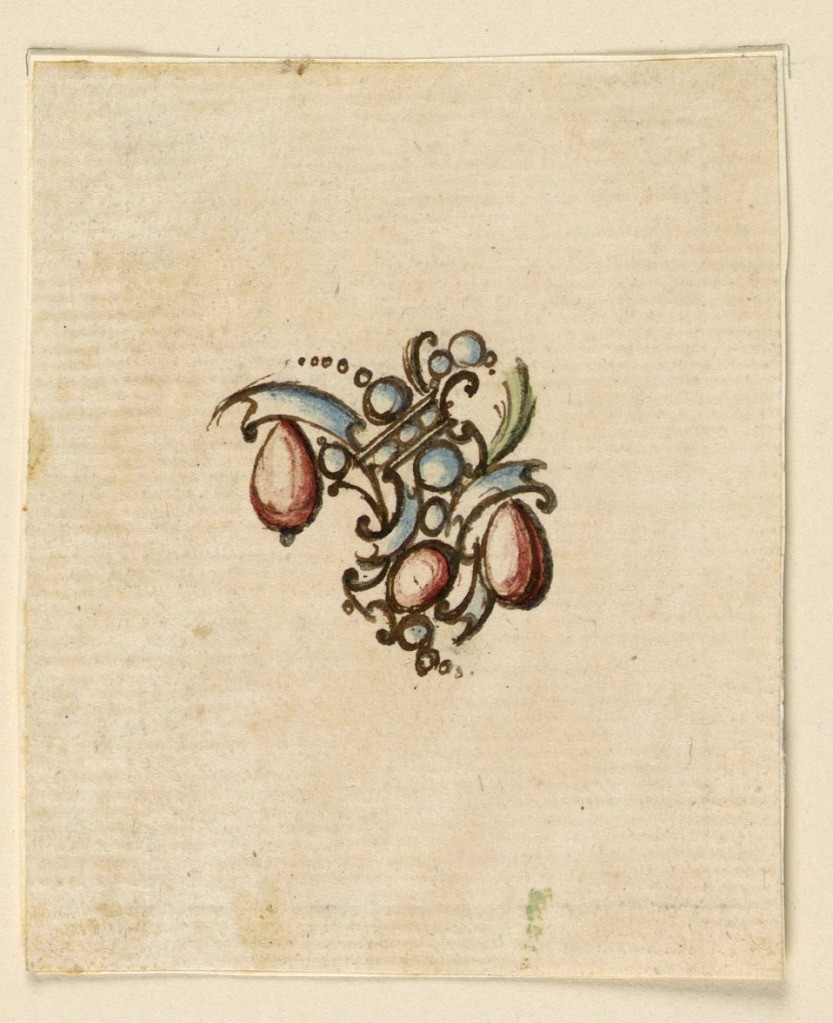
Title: Drawing
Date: First quarter 18th century
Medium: Pen, brush, sepia; blue, red, green water colors. Paper
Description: Vertical rectangle. Intended to be executed with round blue diamonds, and three oval red ones, two of which are hanging; enamel and gold. Asymmetrical composition, curved towards left, composed of curves, volutes, a band with beads, a leaf.